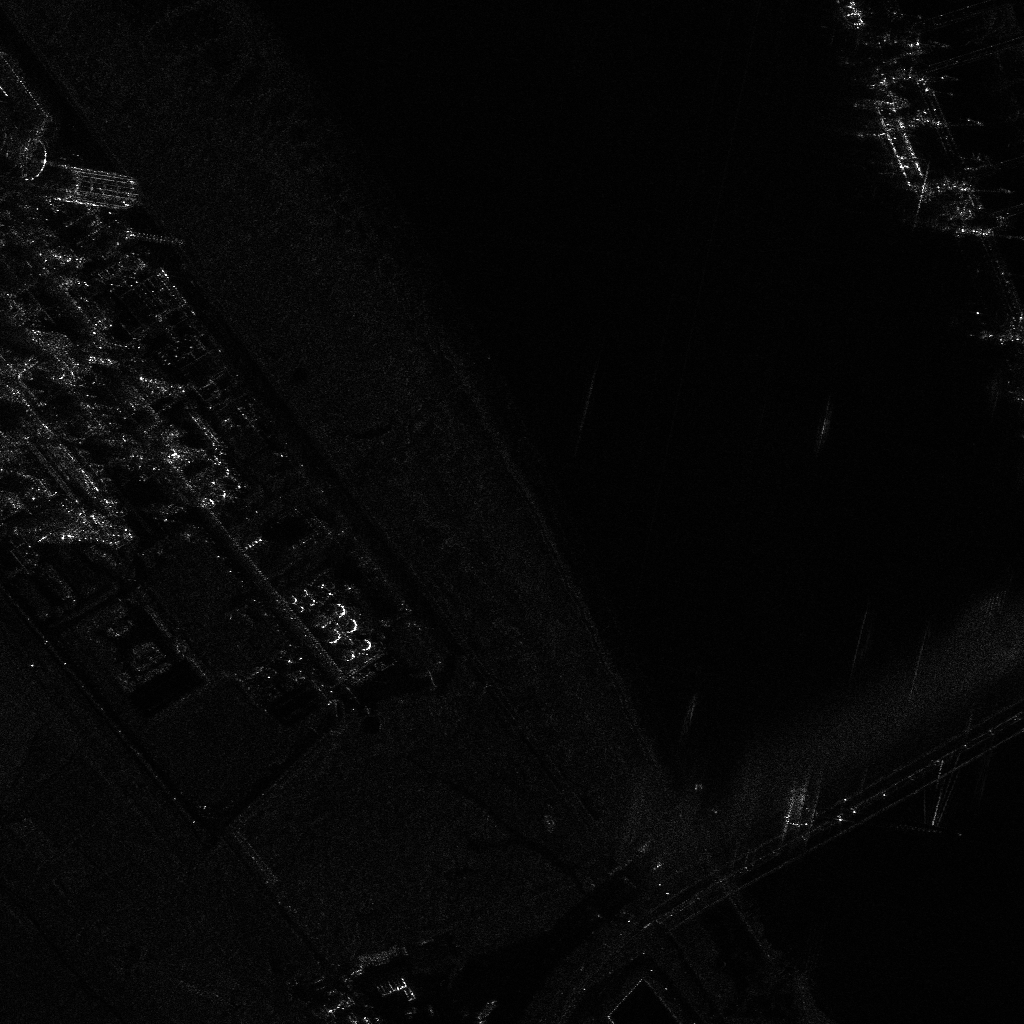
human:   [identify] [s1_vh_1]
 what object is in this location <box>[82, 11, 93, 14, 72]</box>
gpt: <ref>1 medium dredger at the top right</ref>